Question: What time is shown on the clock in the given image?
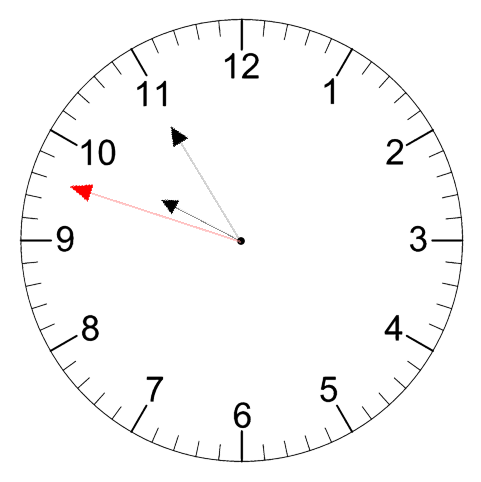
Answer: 09:54:48